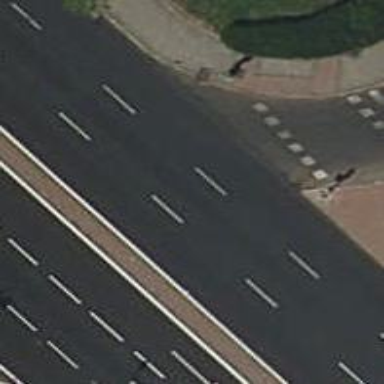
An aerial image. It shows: Primary highway.